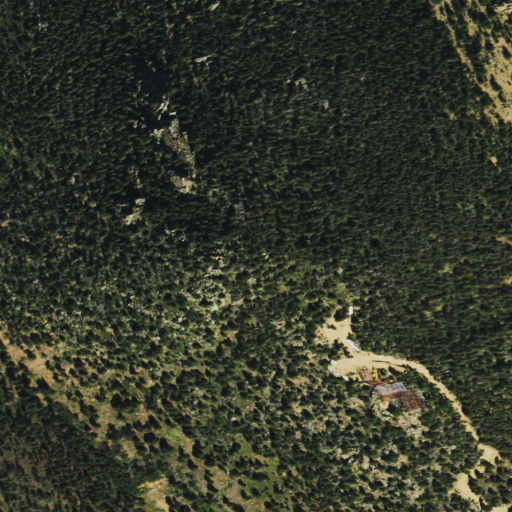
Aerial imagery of mountain in Colorado named Eagle Mountain containing only evergreen forest